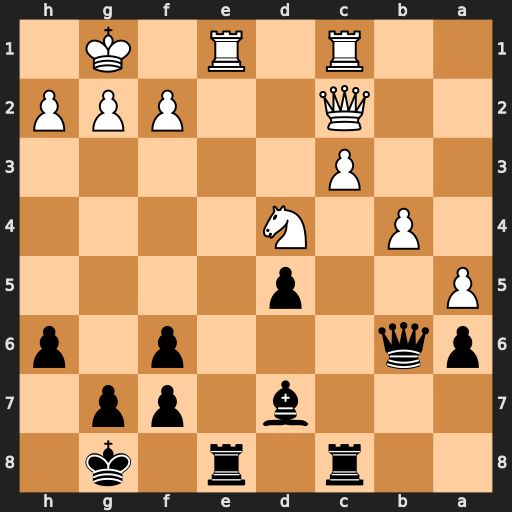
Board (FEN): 2r1r1k1/3b1pp1/pq3p1p/P2p4/1P1N4/2P5/2Q2PPP/2R1R1K1
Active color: b
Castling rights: -
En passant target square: -
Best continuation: Rxe1+ Rxe1 Qxd4 Qh7+ Kxh7